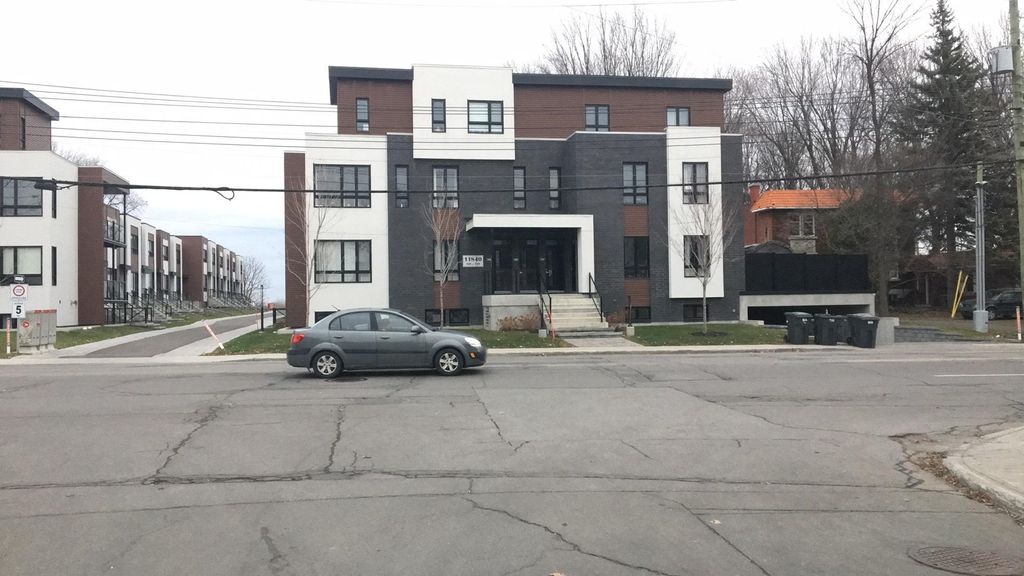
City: montreal